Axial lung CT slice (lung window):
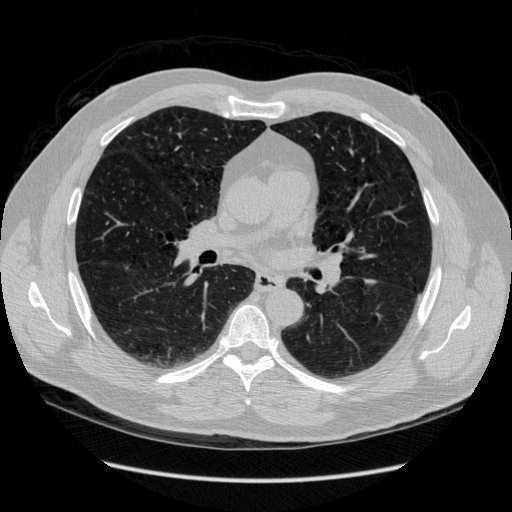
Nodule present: no